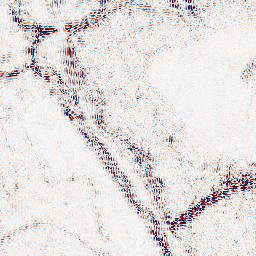
Category: wavelet
Decomposition family: wavelet_reverse_biorthogonal
Decomposition parameters: wavelet: rbio5.5
level: 2
Upsampling method: quadratic
Upsampling parameters: scale: 2
Upsampling scale: 2